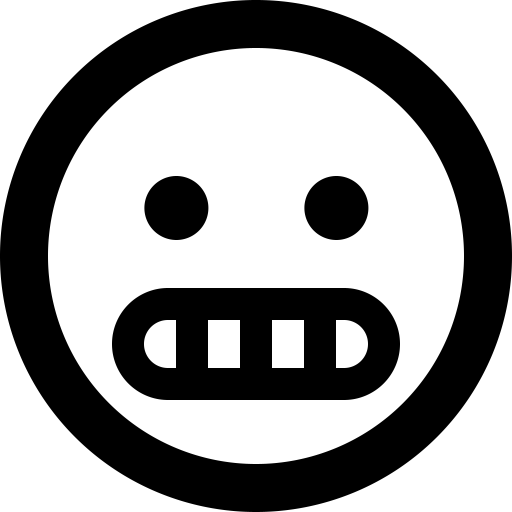
Tags: icon, FontAwesome, fa-icon, outline, face, grimace